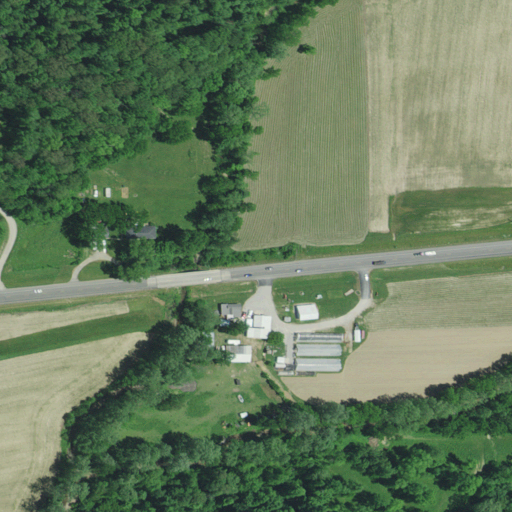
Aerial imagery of valley in Indiana named Green Valley containing deciduous forest, pasture, low intensity development, cultivated crops, open development, medium intensity development, and high intensity development